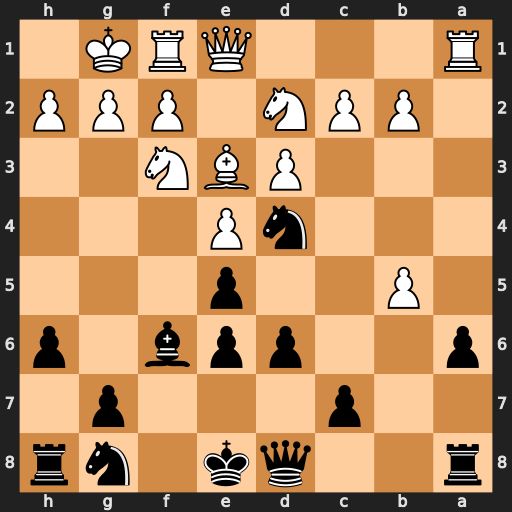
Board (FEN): r2qk1nr/2p3p1/p2ppb1p/1P2p3/3nP3/3PBN2/1PPN1PPP/R3QRK1
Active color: b
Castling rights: kq
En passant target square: -
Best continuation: Nxc2 Qc1 Nxa1